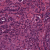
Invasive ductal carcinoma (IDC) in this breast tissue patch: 1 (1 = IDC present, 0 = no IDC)